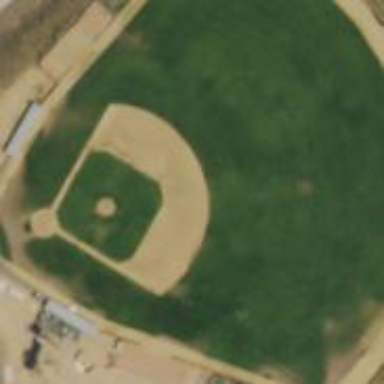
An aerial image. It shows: Baseball pitch for leisure and sports activities.